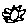
Label: sun